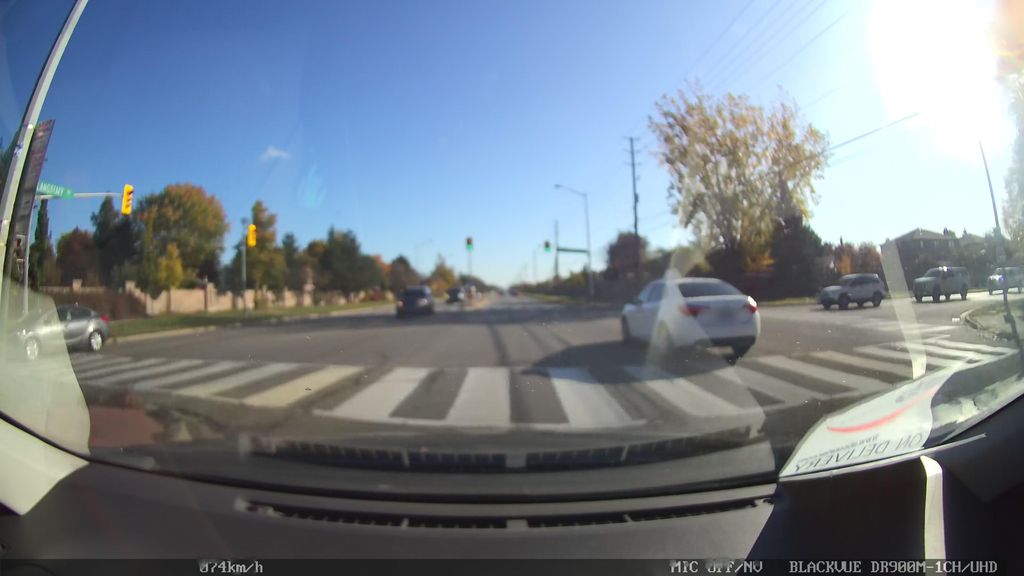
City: toronto